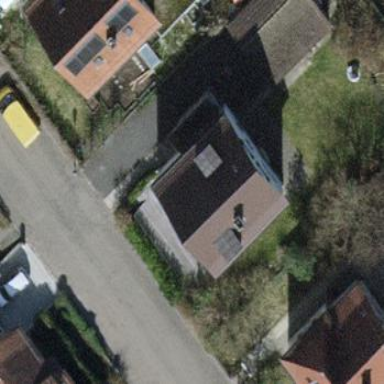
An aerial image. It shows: Building with tiled roof.